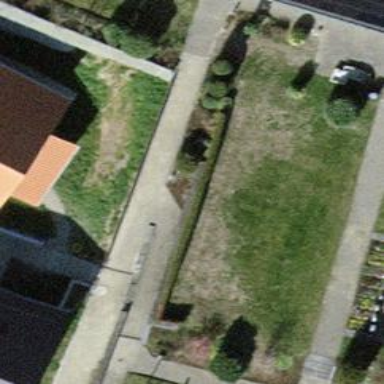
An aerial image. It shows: Footway with pebblestone surface.